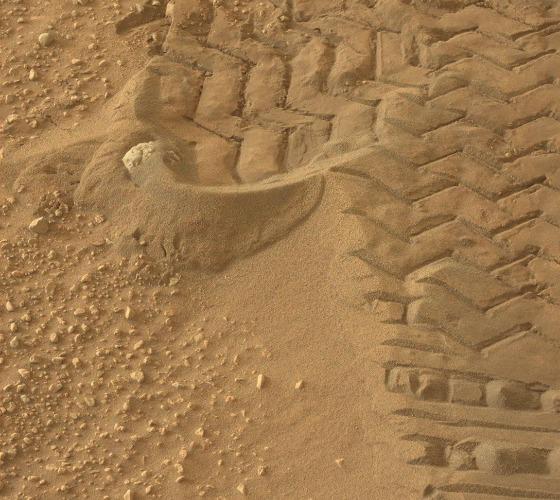
Terrain classes present: Gravel / Sand / Soil, Track